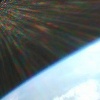
Label: sunburn